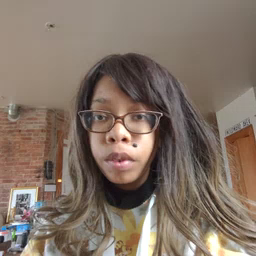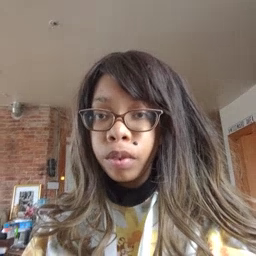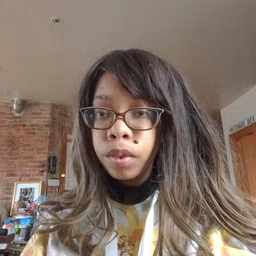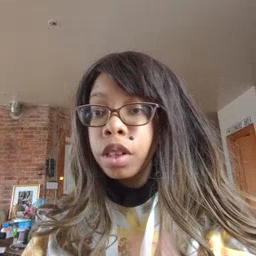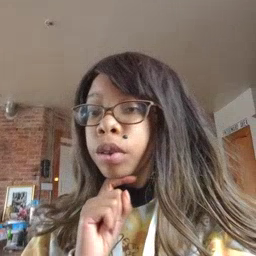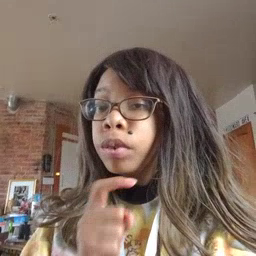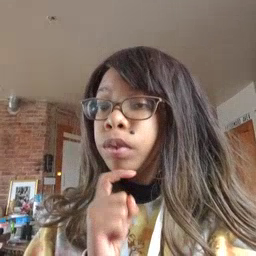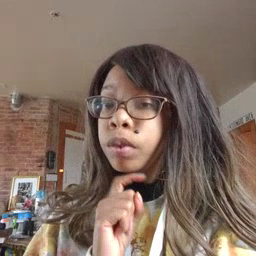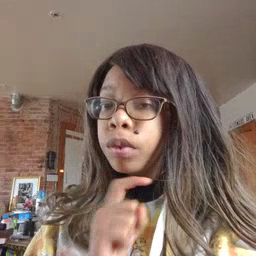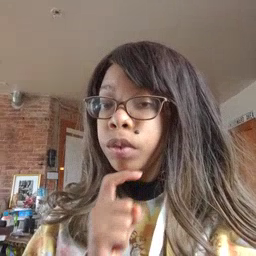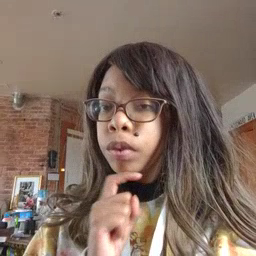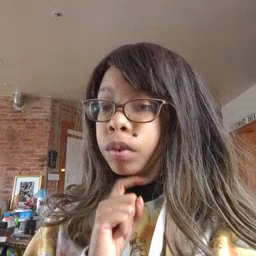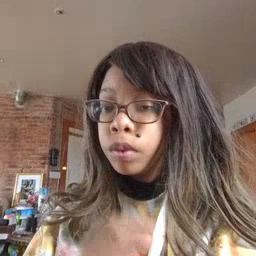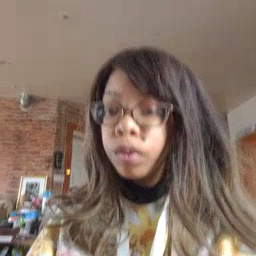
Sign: garbage